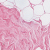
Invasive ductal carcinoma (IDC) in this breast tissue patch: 0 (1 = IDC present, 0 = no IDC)